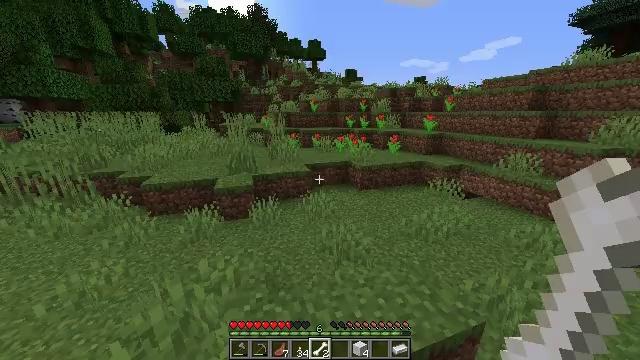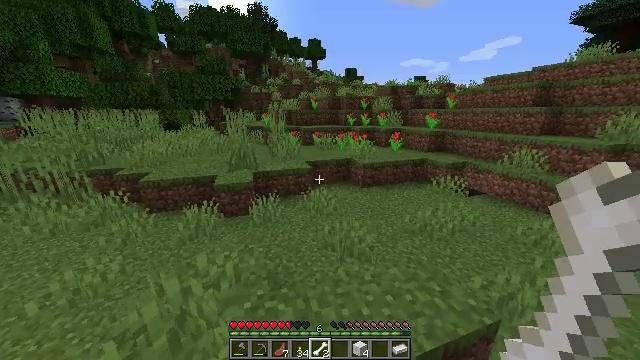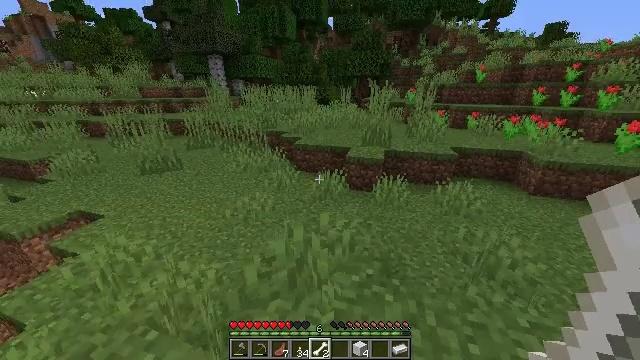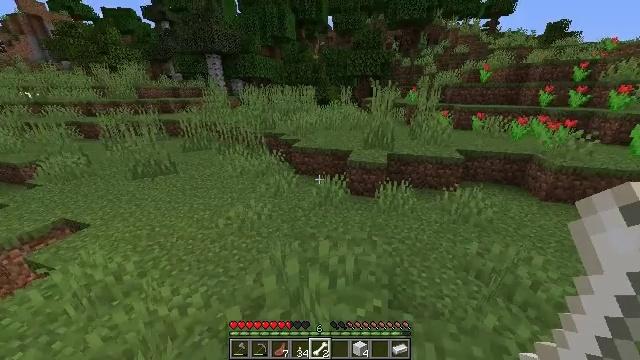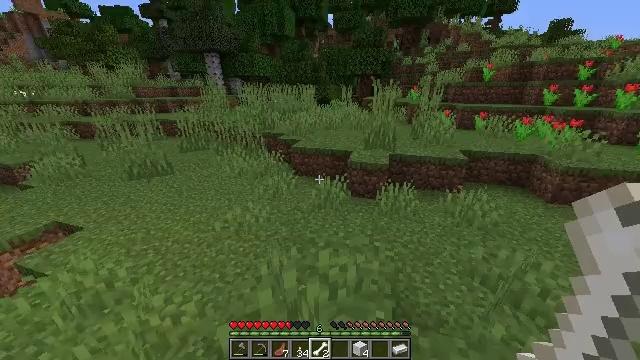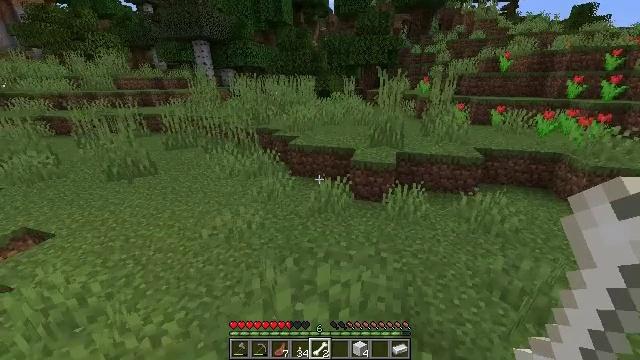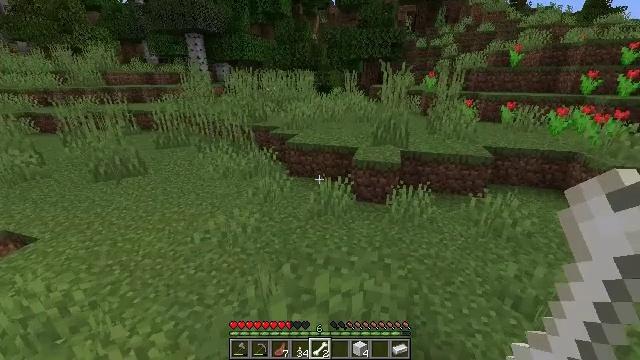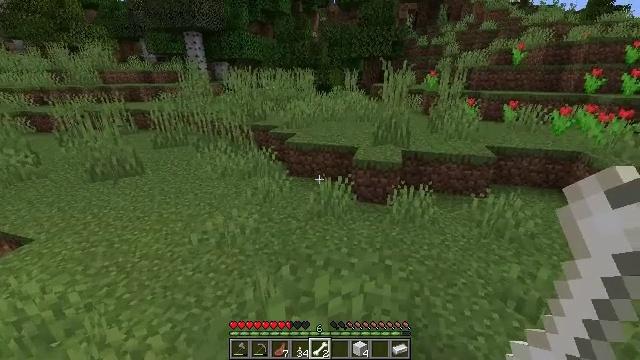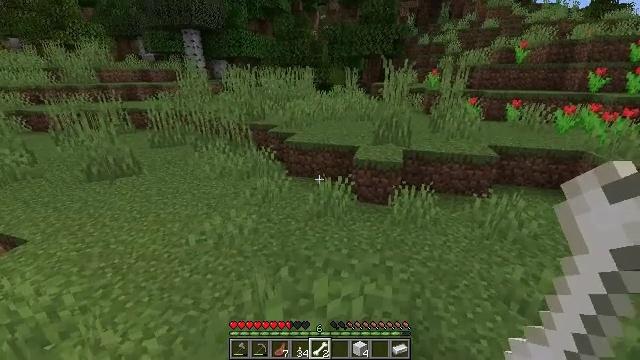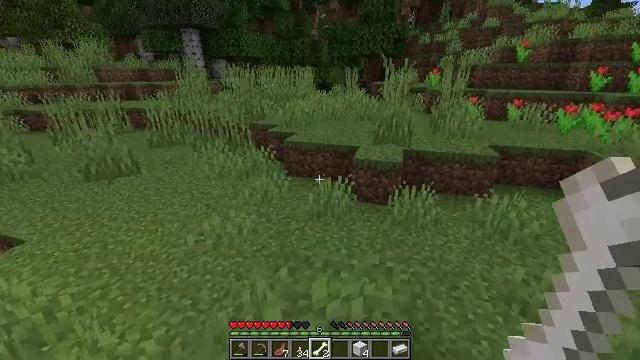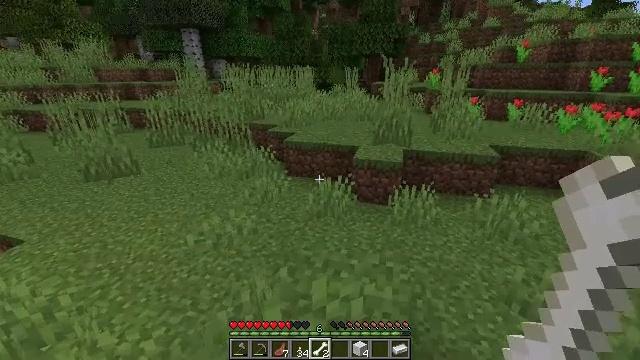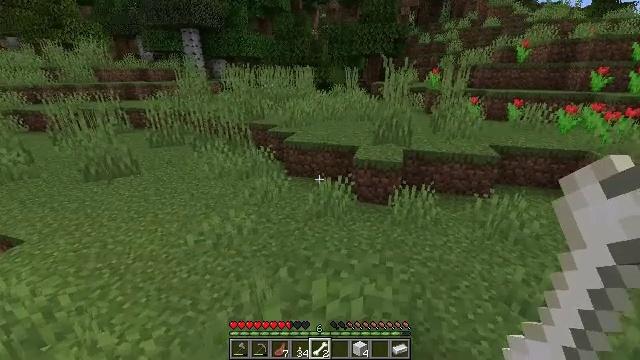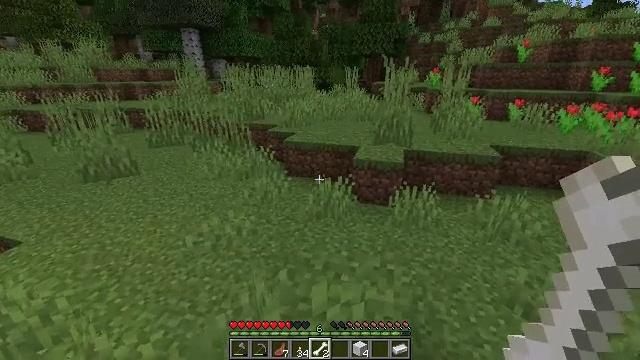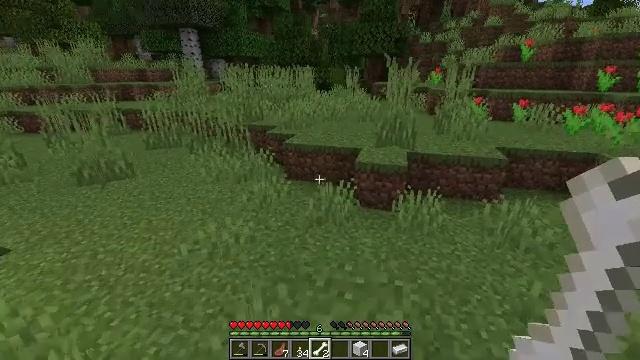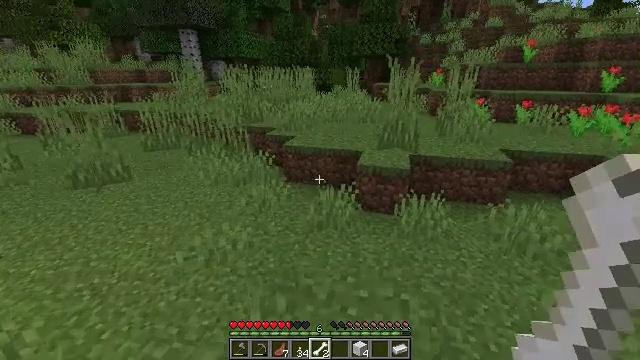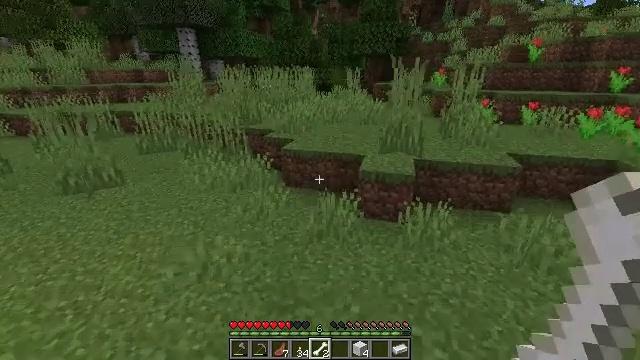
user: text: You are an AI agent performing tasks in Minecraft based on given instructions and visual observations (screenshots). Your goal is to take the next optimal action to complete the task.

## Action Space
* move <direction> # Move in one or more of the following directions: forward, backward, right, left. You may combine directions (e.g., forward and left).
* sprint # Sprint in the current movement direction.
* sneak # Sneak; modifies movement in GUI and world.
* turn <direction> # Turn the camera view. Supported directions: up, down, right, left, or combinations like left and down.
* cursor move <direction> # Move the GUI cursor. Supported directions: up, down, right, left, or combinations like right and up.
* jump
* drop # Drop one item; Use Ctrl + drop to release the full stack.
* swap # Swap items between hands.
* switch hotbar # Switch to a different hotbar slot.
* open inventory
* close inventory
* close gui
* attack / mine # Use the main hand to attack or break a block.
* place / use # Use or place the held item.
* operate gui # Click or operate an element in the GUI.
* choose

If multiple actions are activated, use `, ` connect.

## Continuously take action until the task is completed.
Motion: motion action
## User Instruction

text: Mine the large fern from the ground.
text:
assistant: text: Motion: move forward
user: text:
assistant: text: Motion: move forward, turn left and down
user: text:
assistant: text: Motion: no_op
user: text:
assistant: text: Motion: no_op
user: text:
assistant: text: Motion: no_op
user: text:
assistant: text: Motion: no_op
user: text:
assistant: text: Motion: no_op
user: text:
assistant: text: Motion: no_op
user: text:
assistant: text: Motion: no_op
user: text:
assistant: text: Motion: no_op
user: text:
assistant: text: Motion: no_op
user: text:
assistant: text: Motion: move forward
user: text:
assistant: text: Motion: move forward
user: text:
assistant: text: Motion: move forward
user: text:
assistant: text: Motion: move forward
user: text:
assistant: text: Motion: move forward
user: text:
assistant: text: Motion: move forward
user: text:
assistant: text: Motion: move forward, sprint
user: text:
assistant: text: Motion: move forward, sprint
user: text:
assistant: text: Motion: move forward, sprint
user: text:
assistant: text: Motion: move forward
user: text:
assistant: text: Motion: move forward
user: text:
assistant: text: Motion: move forward
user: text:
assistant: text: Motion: move forward, turn right and up
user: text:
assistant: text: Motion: move forward, turn right and up
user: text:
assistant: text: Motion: move forward
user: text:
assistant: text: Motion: move forward, jump
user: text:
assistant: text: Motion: move forward, jump
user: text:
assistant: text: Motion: move forward, jump
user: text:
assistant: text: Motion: move forward, jump